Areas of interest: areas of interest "Jun Sida Science and Technology Park"
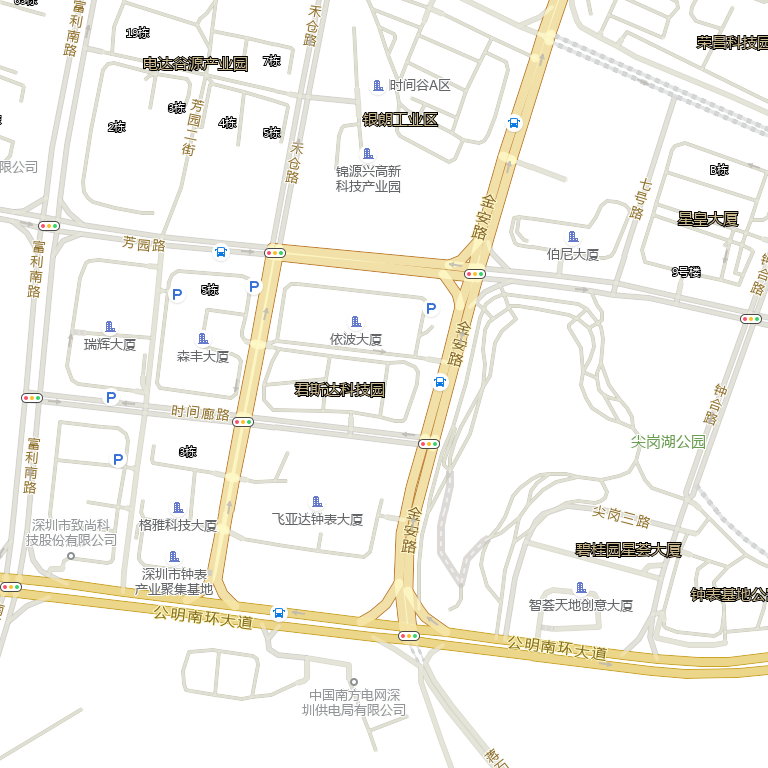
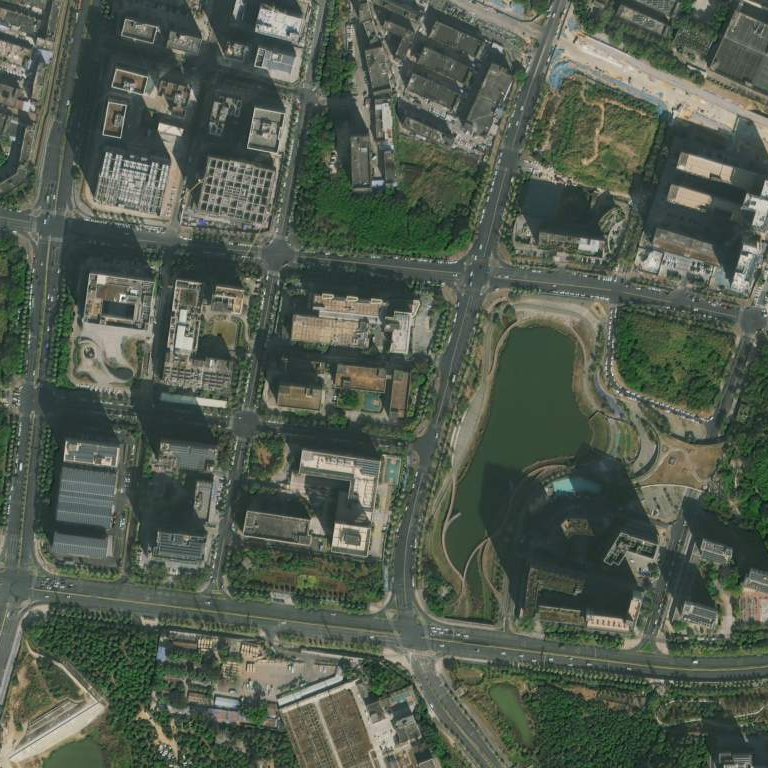